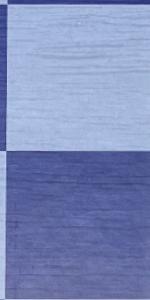
Label: Empty